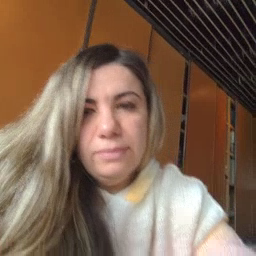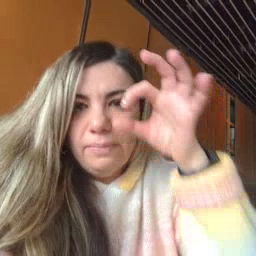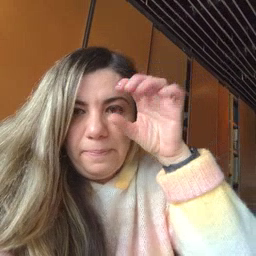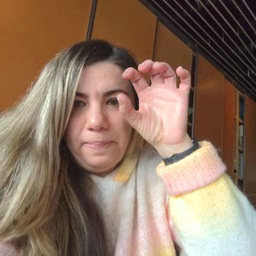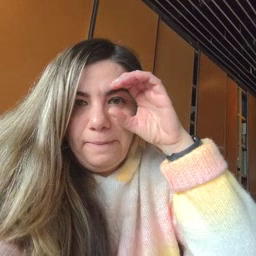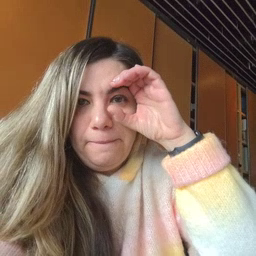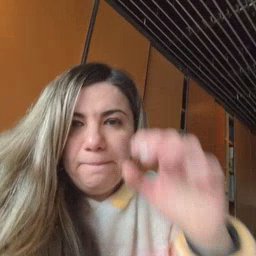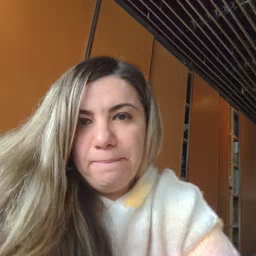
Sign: owl